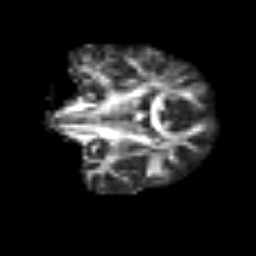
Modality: FA
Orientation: coronal
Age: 70
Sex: male
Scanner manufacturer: siemens
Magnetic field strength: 3 T
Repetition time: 3.2 s
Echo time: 0.081 s